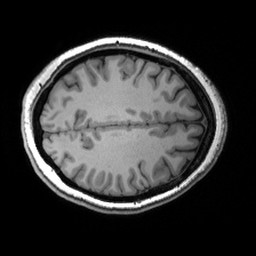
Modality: T1w
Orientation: axial
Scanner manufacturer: siemens
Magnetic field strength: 3 T
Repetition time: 2.53 s
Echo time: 0.00299 s